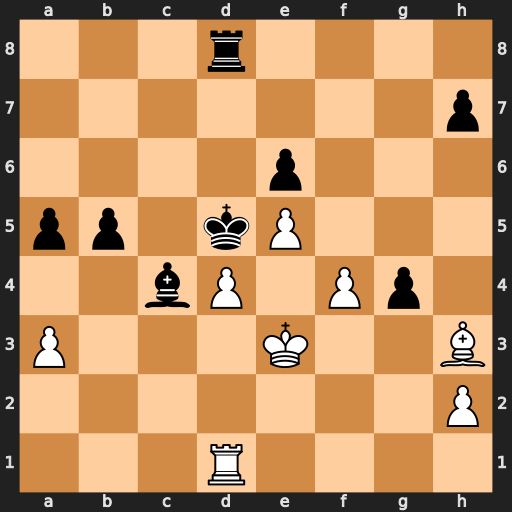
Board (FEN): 3r4/7p/4p3/pp1kP3/2bP1Pp1/P3K2B/7P/3R4
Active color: w
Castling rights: -
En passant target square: -
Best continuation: Bg2#